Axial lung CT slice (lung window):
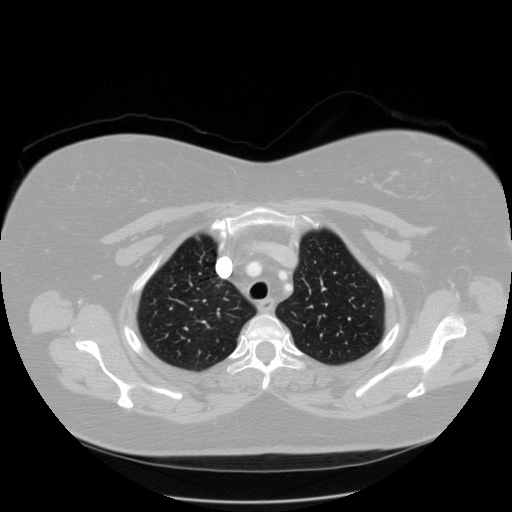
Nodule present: no